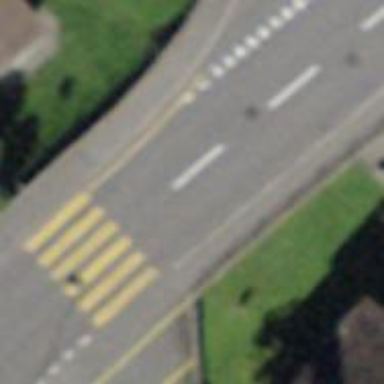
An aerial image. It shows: Uncontrolled zebra crossing on the road.